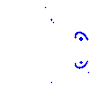
Particle: kaon